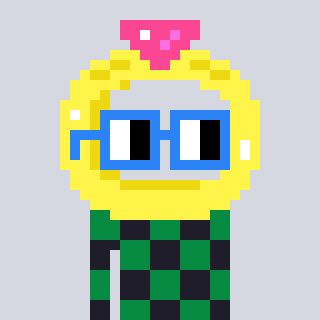
a pixel art character with square blue glasses, a ring-shaped head and a grayscale-colored body on a cool background